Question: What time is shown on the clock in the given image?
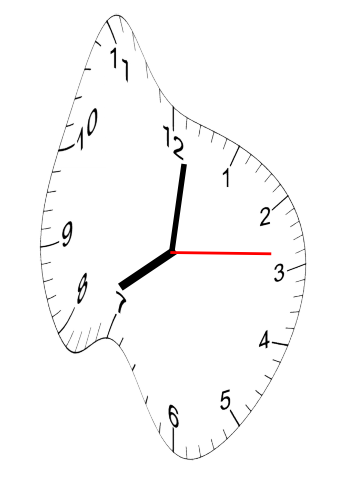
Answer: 08:01:14